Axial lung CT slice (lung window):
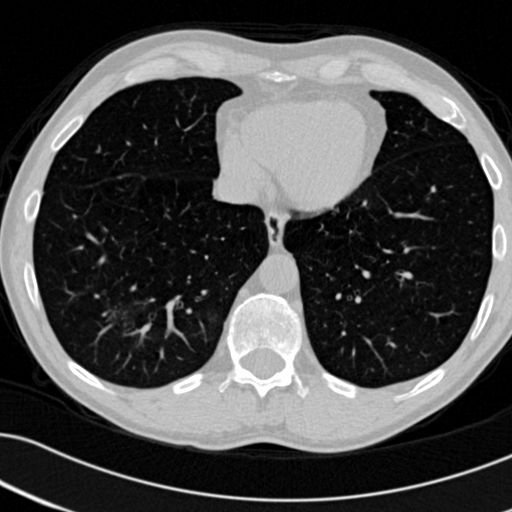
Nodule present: no